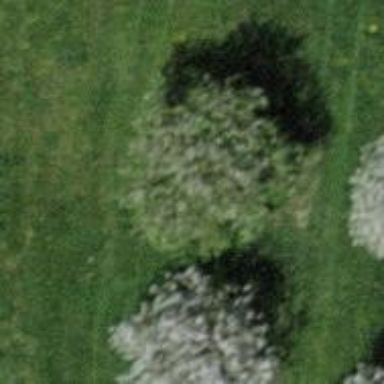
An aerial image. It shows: Agricultural area with broadleaved deciduous trees.